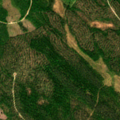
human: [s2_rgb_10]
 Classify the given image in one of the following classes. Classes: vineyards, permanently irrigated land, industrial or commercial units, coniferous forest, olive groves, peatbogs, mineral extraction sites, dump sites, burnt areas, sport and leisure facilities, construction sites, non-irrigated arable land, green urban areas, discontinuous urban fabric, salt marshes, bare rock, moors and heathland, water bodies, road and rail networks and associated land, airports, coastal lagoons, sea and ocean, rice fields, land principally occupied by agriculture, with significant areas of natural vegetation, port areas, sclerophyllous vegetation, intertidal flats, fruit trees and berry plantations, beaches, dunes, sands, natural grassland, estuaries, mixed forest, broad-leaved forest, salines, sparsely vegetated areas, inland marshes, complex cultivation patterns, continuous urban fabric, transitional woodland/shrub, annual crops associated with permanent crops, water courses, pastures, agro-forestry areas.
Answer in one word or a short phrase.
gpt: coniferous forest, mixed forest